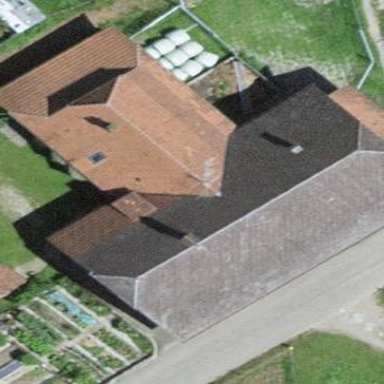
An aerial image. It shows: Farm building.